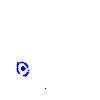
Particle: kaon